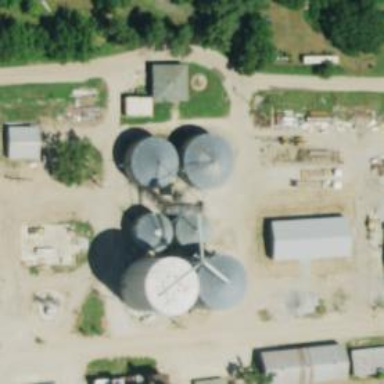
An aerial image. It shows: Silo.